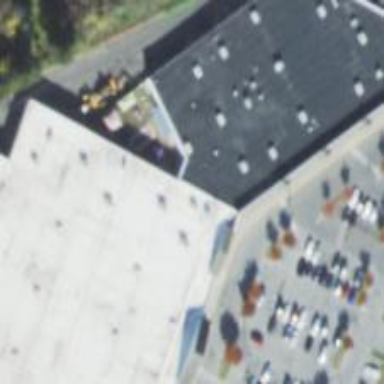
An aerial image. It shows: Retail building.